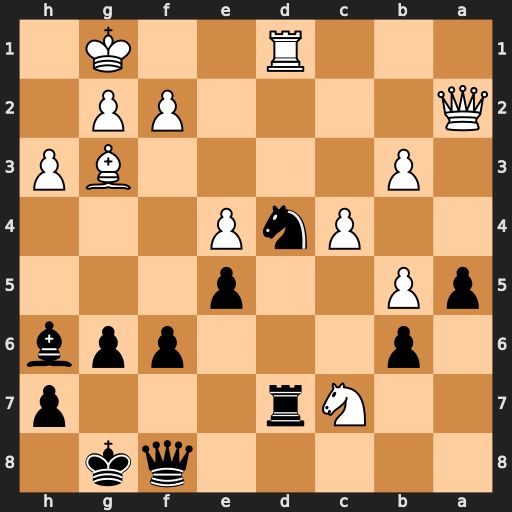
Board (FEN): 5qk1/2Nr3p/1p3ppb/pP2p3/2PnP3/1P4BP/Q4PP1/3R2K1
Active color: b
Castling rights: -
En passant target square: -
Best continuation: Nf3+ gxf3 Rxd1+